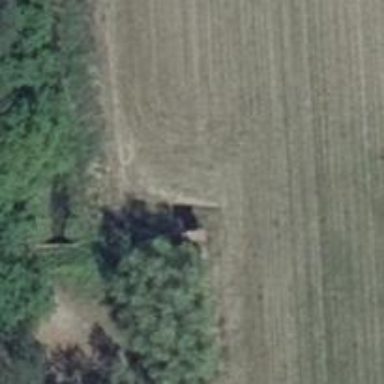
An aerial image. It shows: Hunting stand.